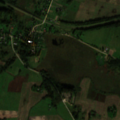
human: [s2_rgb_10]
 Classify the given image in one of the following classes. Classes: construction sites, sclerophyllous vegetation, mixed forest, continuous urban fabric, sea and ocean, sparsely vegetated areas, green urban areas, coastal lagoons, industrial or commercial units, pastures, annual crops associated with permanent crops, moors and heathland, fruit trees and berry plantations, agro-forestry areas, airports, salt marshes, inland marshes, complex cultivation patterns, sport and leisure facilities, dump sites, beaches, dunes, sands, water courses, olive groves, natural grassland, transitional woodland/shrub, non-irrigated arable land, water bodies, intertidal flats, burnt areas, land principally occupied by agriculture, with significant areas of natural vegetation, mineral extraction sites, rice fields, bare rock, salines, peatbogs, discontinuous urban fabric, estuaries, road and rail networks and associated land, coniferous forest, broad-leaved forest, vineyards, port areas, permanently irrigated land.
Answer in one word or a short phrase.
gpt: discontinuous urban fabric, non-irrigated arable land, complex cultivation patterns, land principally occupied by agriculture, with significant areas of natural vegetation, inland marshes